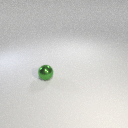
small green metal sphere